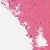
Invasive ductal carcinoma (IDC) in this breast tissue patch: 0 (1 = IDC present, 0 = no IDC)